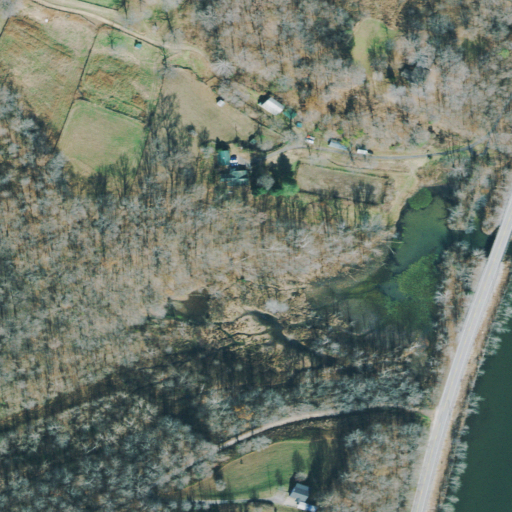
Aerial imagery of valley in Tennessee named Lindsey Hollow containing deciduous forest, open development, pasture, woody wetlands, low intensity development, open water, medium intensity development, herbaceous wetlands, and grassland